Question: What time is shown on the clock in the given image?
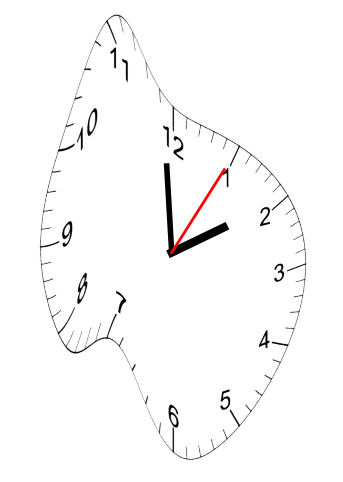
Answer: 01:59:05